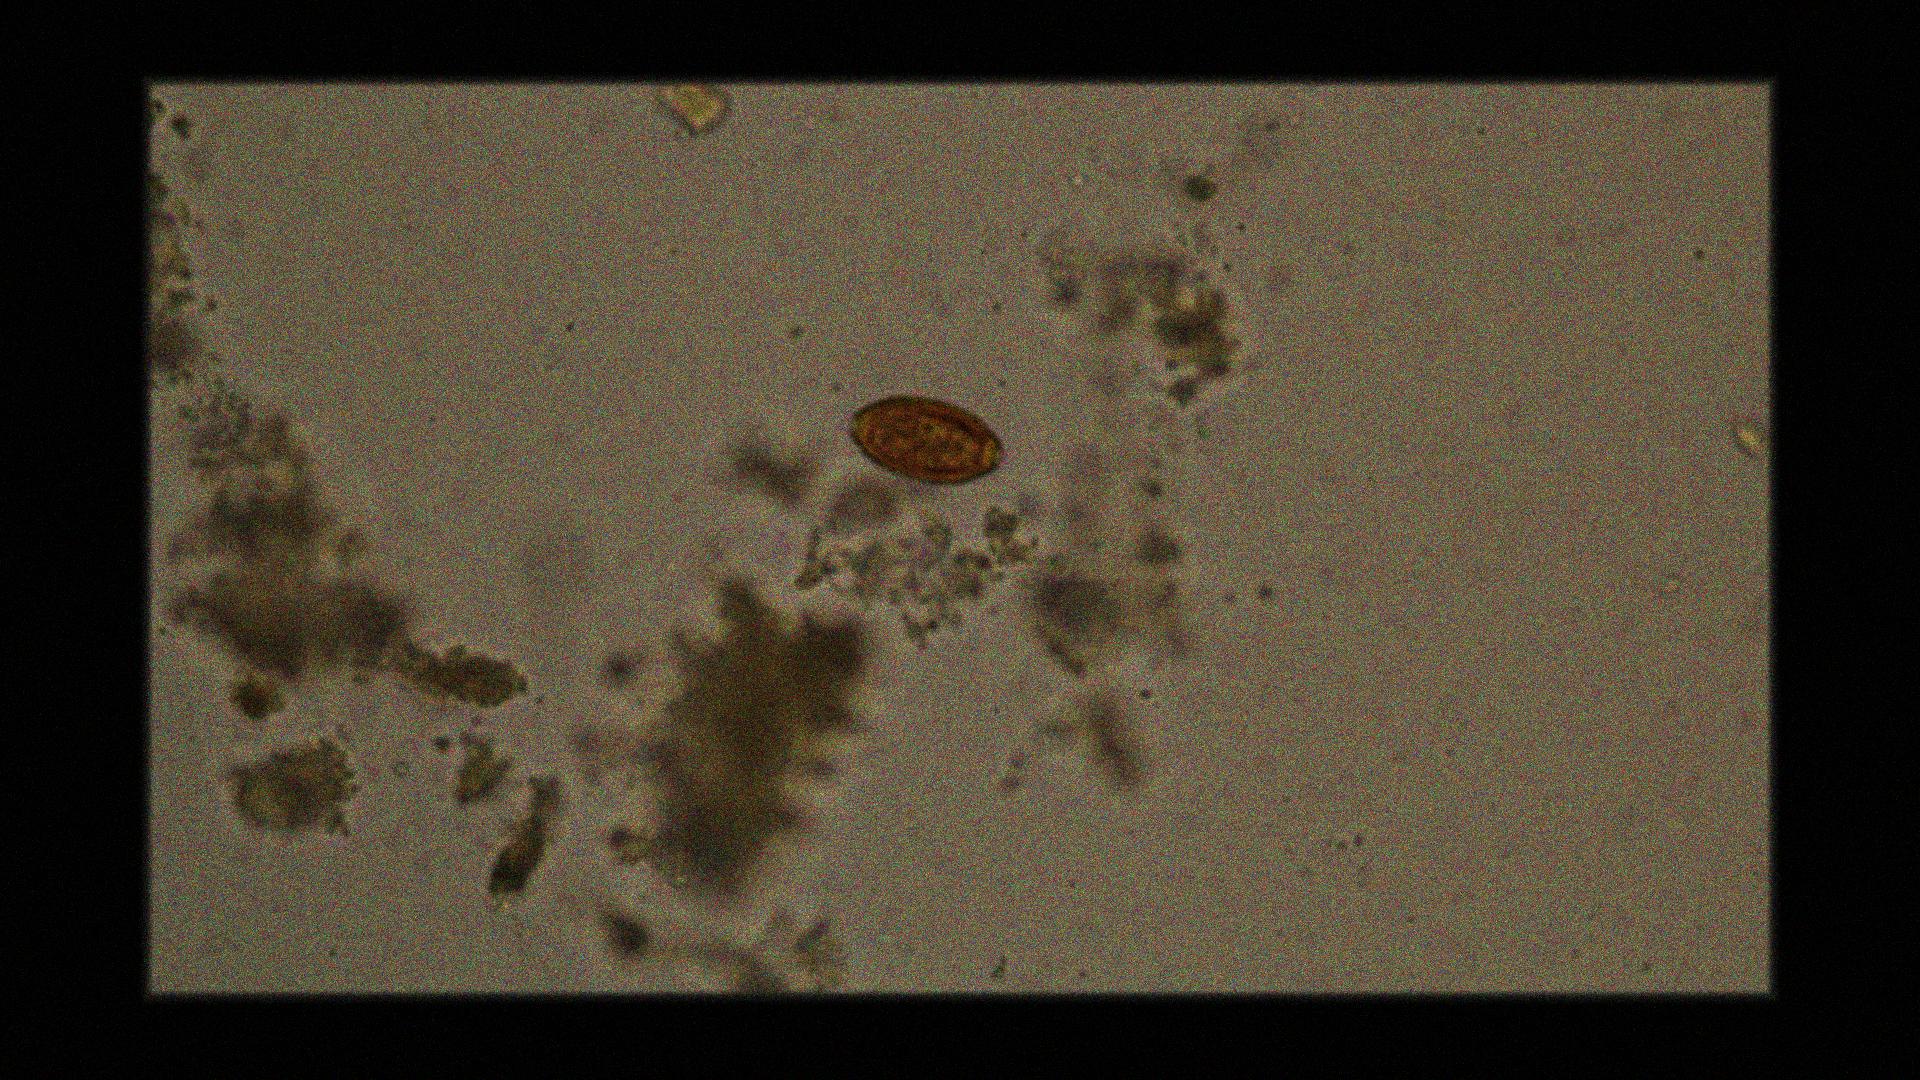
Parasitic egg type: Trichuris trichiura